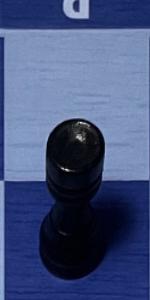
Label: Rook_Black